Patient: sex M, age 47
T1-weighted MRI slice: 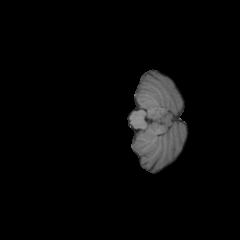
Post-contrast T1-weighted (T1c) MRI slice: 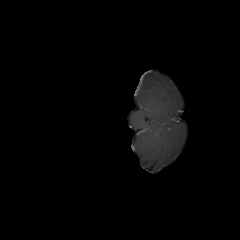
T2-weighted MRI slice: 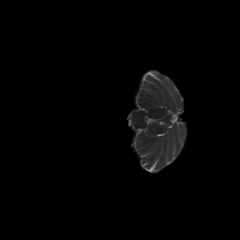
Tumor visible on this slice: no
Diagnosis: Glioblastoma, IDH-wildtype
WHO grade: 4